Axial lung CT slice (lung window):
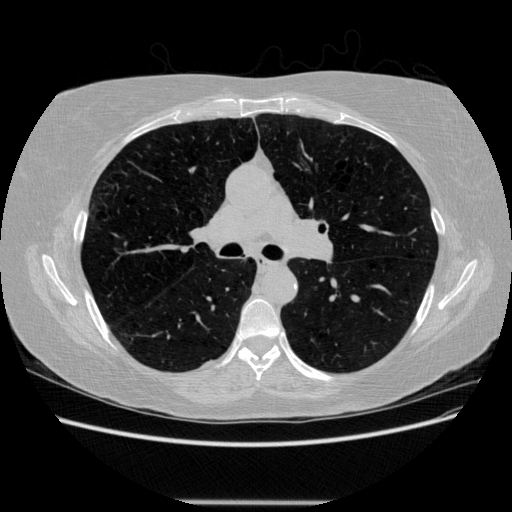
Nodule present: no